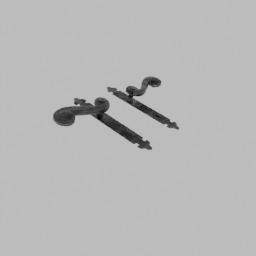
Label: mechanical